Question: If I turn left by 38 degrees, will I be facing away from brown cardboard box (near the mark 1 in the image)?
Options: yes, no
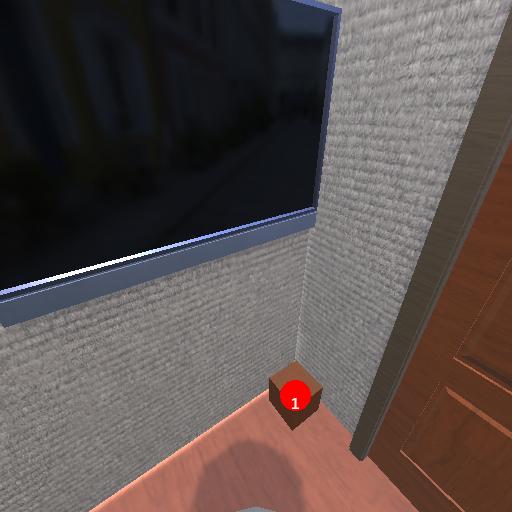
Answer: yes